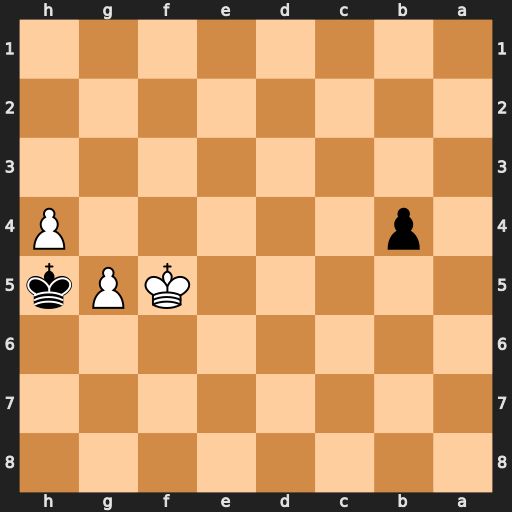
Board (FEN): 8/8/8/5KPk/1p5P/8/8/8
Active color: b
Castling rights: -
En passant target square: -
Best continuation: b3 g6 b2 g7 b1=Q+